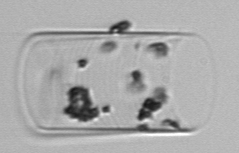
Label: Guinardia_flaccida